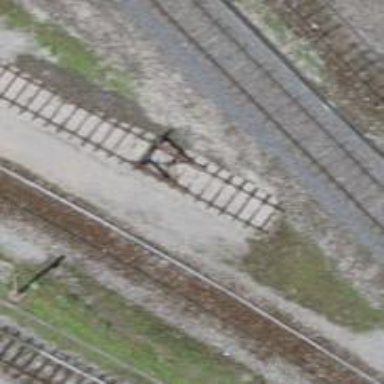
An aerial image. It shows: Railway buffer stop.